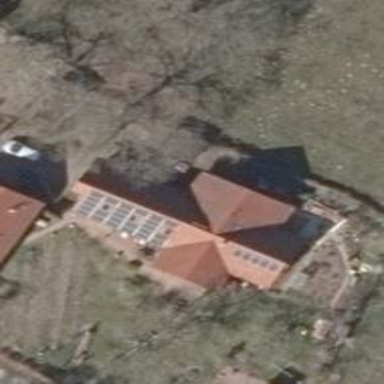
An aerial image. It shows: Solar photovoltaic panel generating electricity through small installation.